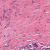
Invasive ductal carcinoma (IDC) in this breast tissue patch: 0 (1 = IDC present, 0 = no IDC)